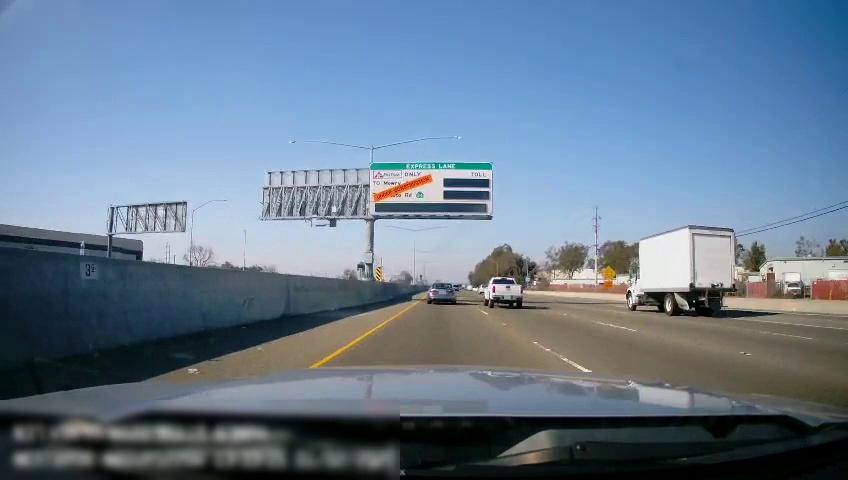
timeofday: Day
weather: Sunny
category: Drivable Space
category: Vehicles | Truck
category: Vehicles | Car
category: Vehicles | Other LV
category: Lanes | Alternate Lane
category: Lanes | Current Lane
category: Lanes | Current Lane
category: Lanes | Alternate Lane
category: Lanes | Alternate Lane
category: Lanes | Alternate Lane
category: Traffic | Signs
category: Traffic | Signs